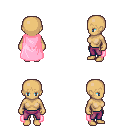
a pixel art fantasy rpg character, female body template, human, tanned skin, pink cape, magenta pants, plain hairstyle, four views (front, back, left, right), 2x2 character sprite sheet, small pixel art, hard edges, no anti-aliasing